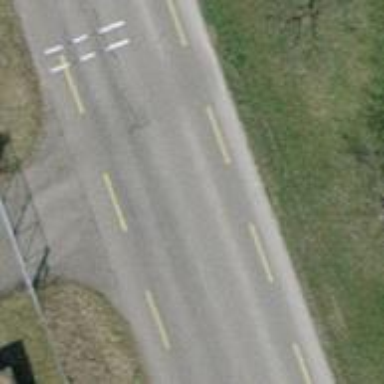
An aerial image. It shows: Unclassified road with asphalt surface. It has designated cycle lane.